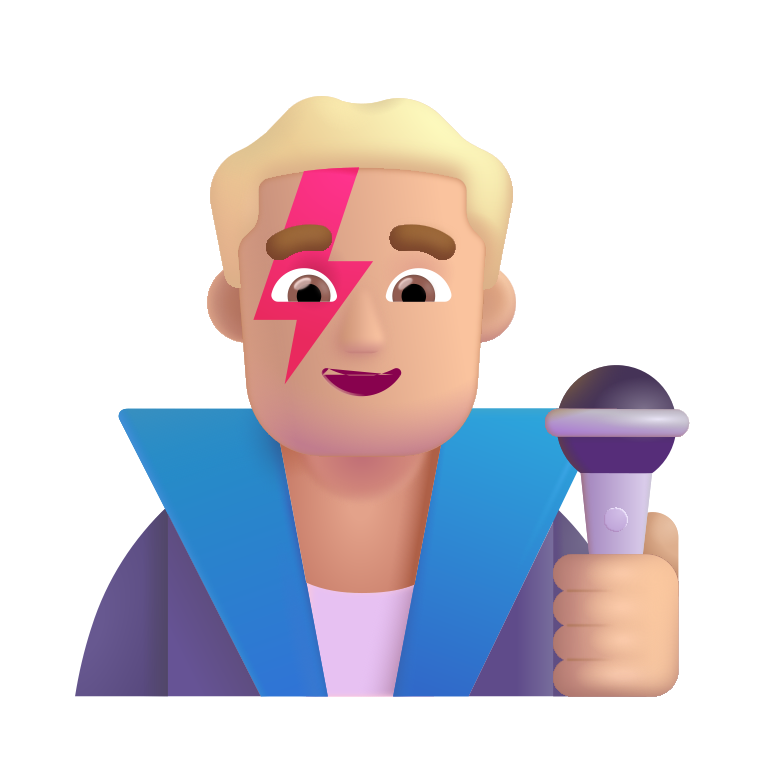
man singer color  light